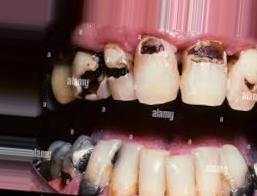
Condition: Caries